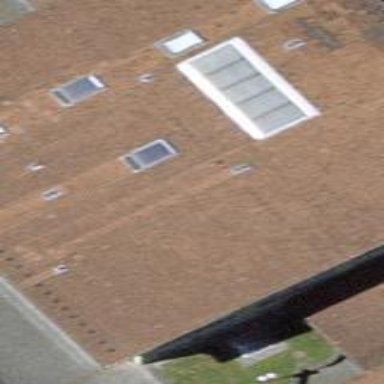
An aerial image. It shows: School building.